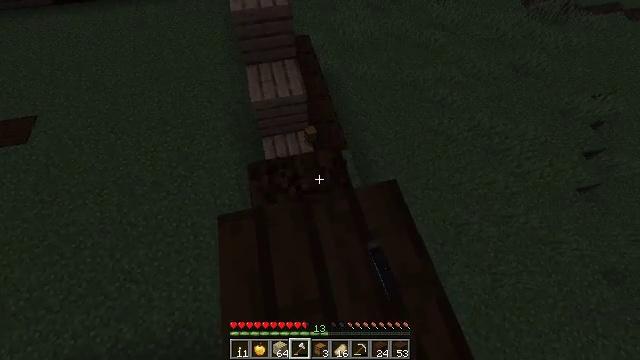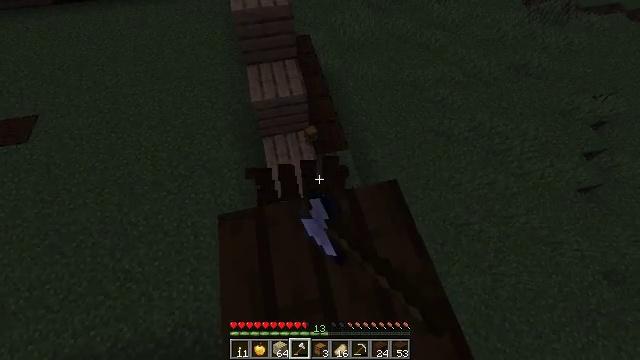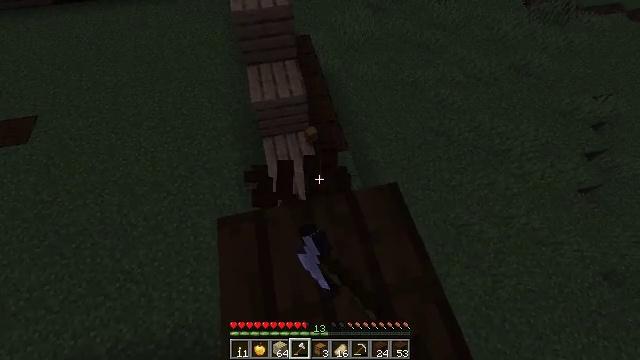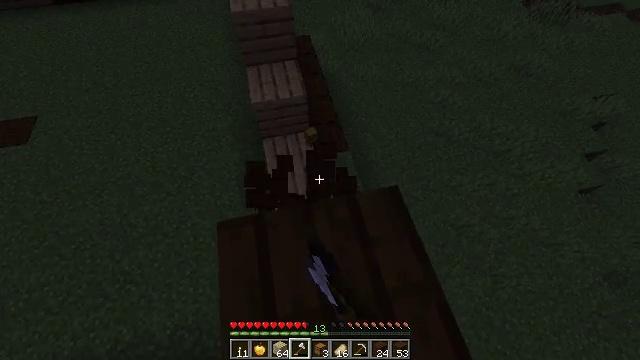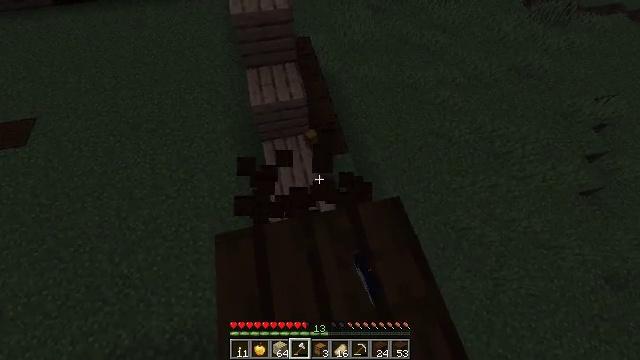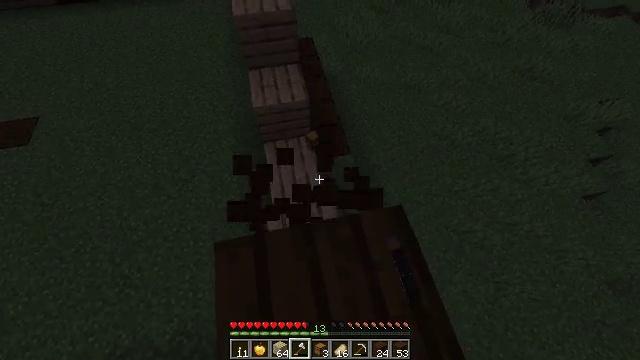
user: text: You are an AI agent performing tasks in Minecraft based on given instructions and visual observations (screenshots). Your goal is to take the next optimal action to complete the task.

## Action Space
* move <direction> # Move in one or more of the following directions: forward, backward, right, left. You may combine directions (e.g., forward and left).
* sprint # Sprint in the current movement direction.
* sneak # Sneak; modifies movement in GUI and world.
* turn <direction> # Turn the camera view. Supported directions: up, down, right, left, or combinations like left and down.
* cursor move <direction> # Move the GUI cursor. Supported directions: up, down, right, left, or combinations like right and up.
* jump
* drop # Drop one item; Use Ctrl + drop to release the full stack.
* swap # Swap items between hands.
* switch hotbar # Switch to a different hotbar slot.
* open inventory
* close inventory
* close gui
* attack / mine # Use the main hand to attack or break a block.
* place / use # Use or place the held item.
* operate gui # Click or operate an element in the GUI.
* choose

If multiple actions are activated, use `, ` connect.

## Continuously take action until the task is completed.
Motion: motion action
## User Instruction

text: Mine dark oak planks.
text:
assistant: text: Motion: sneak, attack / mine
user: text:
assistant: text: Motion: move forward, sneak, attack / mine
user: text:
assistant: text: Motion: move forward, sneak, attack / mine
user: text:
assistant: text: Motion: move forward, sneak, attack / mine
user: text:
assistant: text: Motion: move forward, sneak, attack / mine
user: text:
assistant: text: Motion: sneak, attack / mine